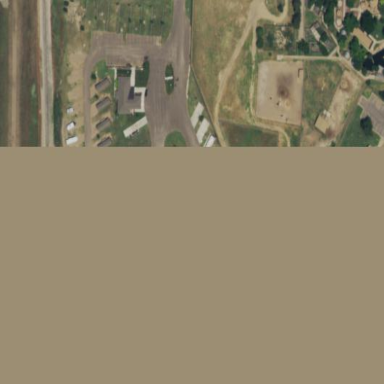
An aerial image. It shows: Caravan site for tourism.